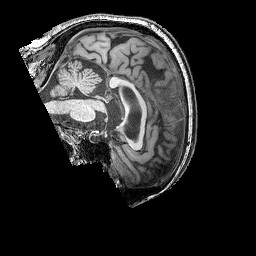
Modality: T1w
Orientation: sagittal
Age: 64
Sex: male
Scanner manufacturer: siemens
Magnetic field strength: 3 T
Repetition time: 2.25 s
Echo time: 0.00411 s